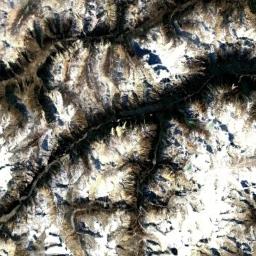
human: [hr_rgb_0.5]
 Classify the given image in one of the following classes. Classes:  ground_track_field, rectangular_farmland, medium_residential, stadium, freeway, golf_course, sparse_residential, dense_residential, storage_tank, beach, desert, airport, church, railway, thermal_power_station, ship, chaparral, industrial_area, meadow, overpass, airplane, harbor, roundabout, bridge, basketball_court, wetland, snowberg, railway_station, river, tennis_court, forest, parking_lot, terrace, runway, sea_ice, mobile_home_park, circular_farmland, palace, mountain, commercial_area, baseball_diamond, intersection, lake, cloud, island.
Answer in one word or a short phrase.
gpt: snowberg